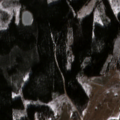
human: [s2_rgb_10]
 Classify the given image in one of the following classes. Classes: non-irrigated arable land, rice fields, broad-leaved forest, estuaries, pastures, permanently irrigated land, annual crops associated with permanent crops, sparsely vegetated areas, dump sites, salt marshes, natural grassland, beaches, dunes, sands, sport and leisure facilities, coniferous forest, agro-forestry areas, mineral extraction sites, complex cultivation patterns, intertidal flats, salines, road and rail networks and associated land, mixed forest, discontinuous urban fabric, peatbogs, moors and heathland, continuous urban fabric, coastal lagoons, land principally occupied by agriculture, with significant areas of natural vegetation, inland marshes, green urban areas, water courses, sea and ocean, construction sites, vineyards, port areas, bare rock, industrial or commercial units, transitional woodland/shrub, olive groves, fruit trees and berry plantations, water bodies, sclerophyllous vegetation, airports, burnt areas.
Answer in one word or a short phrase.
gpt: pastures, complex cultivation patterns, coniferous forest, mixed forest